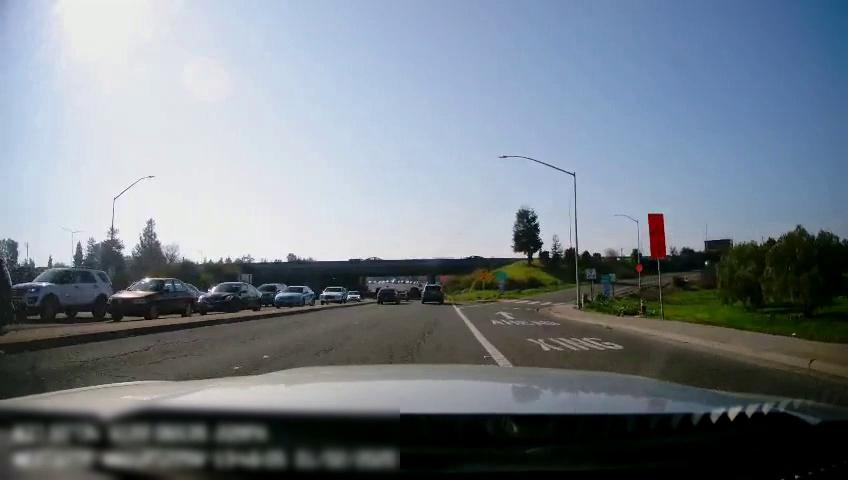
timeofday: Day
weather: Sunny
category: Drivable Space
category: Drivable Space
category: Vehicles | Car
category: Vehicles | SUV
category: Vehicles | Car
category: Vehicles | Car
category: Vehicles | SUV
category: Vehicles | Car
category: Vehicles | Car
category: Vehicles | Car
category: Vehicles | SUV
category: Vehicles | Car
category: Vehicles | Car
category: Vehicles | SUV
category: Vehicles | Truck
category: Vehicles | Car
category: Lanes | Current Lane
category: Lanes | Alternate Lane
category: Lanes | Current Lane
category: Traffic | Signs
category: Traffic | Signs
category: Traffic | Signs
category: Traffic | Signs
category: Traffic | Signs